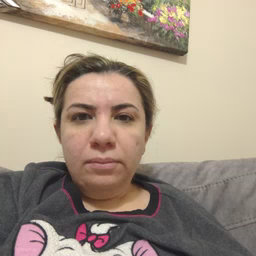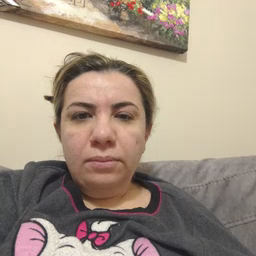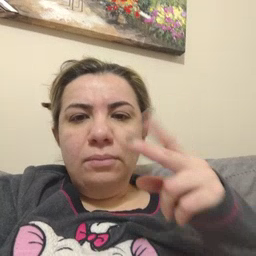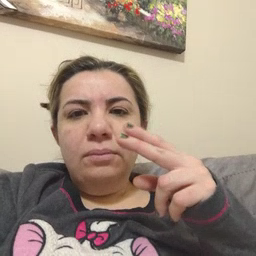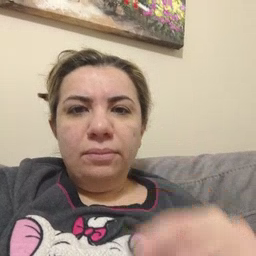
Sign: scissors